Question: I am trying to load classes from jar in jar (uber jar) and I have followed the way of such class loading from <URL>.
'''
import java.lang.reflect.Constructor;
import java.net.URLStreamHandler;
import java.net.URLStreamHandlerFactory;
import java.security.AccessController;
import java.security.PrivilegedAction;
import java.util.Collections;
import java.util.HashMap;
import java.util.HashSet;
import java.util.Map;
import java.util.Set;
import java.util.StringTokenizer;
public class JarInJarURLStreamHandlerFactory implements URLStreamHandlerFactory {
private ClassLoader classLoader;
public JarInJarURLStreamHandlerFactory(ClassLoader classLoader) {
this.classLoader = classLoader;
}
private static final String PACKAGE_PREFIX = "com.mycompany.project.classloader";
private static final String PROTOCOL_PATH_PROPERTIES = "java.protocol.handler.pkgs";
private static final String JDK_PACKAGE_PREFIX = "sun.net.www.protocol";
private static Map<String, URLStreamHandler> handlerMap = Collections.synchronizedMap(new HashMap<String, URLStreamHandler>());
private static ThreadLocal<String> createURLStreamHandlerProtocol = new ThreadLocal<String>();
private String lastHandlerPackages = PACKAGE_PREFIX;
private String[] handlerPackages = { PACKAGE_PREFIX, JDK_PACKAGE_PREFIX };
public URLStreamHandler createURLStreamHandler(final String protocol) {
URLStreamHandler handler = handlerMap.get(protocol);
if (handler != null) {
return handler;
}
String prevProtocol = createURLStreamHandlerProtocol.get();
if (prevProtocol != null && prevProtocol.equals(protocol)) {
return null;
}
createURLStreamHandlerProtocol.set(protocol);
checkHandlerPackages();
ClassLoader contextClassLoader = Thread.currentThread().getContextClassLoader();
for (int p = 0; p < handlerPackages.length; p++) {
try {
String classname = handlerPackages[p] + "." + protocol + ".Handler";
Class<?> type = null;
try {
type = contextClassLoader.loadClass(classname);
} catch (ClassNotFoundException ignore1) {
try {
type = Class.forName(classname);
} catch (Exception ignore2) {
}
}
if (type != null) {
if (handlerPackages[p].equals(PACKAGE_PREFIX)) {
Constructor<?> constructor = type.getConstructor(ClassLoader.class);
handler = (URLStreamHandler) constructor.newInstance(classLoader);
} else {
handler = (URLStreamHandler) type.newInstance();
}
handlerMap.put(protocol, handler);
}
} catch (Throwable ignore) {
}
}
createURLStreamHandlerProtocol.set(null);
return handler;
}
private synchronized void checkHandlerPackages() {
String packagePrefixList = AccessController.doPrivileged(new PrivilegedAction<String>() {
@Override
public String run() {
return System.getProperty(PROTOCOL_PATH_PROPERTIES);
}
});
if (packagePrefixList != null && !packagePrefixList.equals(lastHandlerPackages)) {
StringTokenizer tokeninzer = new StringTokenizer(packagePrefixList, "|");
Set<String> packageList = new HashSet<String>();
while (tokeninzer.hasMoreTokens()) {
String pkg = tokeninzer.nextToken().intern();
packageList.add(pkg);
}
if (!packageList.contains(PACKAGE_PREFIX)) {
packageList.add(PACKAGE_PREFIX);
}
handlerPackages = new String[packageList.size()];
packageList.toArray(handlerPackages);
lastHandlerPackages = packagePrefixList;
}
}
}
'''
This is the 'Handler' class:
'''
import java.io.IOException;
import java.net.URL;
import java.net.URLConnection;
import java.net.URLStreamHandler;
import com.mycompany.project.classloader.connection.JarInJarURLConnection;
import com.mycompany.project.classloader.constants.JarInJarConstants;
public class Handler extends URLStreamHandler {
private ClassLoader classLoader;
public Handler(ClassLoader classLoader) {
this.classLoader = classLoader;
}
@Override
protected URLConnection openConnection(URL url) throws IOException {
return new JarInJarURLConnection(url, classLoader);
}
@Override
protected void parseURL(URL url, String spec, int start, int limit) {
if (spec.startsWith(JarInJarConstants.INTERNAL_URL_PROTOCOL_WITH_COLON)) {
String file = spec.substring(JarInJarConstants.INTERNAL_URL_PROTOCOL_WITH_COLON.length());
setURL(url, JarInJarConstants.INTERNAL_URL_PROTOCOL, "", -1, null, null, file, null, null);
return;
}
super.parseURL(url, spec, start, limit);
}
}
'''
I have modified the 'Handler' to call the 'super.parseURL' as said in the above mentioned SO thread.
The implementation of the 'URLConnection' class is:
'''
import java.io.IOException;
import java.io.InputStream;
import java.net.URL;
import java.net.URLConnection;
import java.net.URLDecoder;
import com.mycompany.project.classloader.constants.JarInJarConstants;
public class JarInJarURLConnection extends URLConnection {
private ClassLoader classLoader;
public JarInJarURLConnection(URL url, ClassLoader classLoader) {
super(url);
this.classLoader = classLoader;
}
@Override
public void connect() throws IOException {
};
@Override
public InputStream getInputStream() throws IOException {
String fileName = URLDecoder.decode(getURL().getFile(), JarInJarConstants.UTF8_ENCODING);
InputStream stream = classLoader.getResourceAsStream(fileName);
return stream;
}
}
'''
The constants are:
'''
public final class JarInJarConstants {
private JarInJarConstants() {
}
public static final String LIBRARY_NAME = "Lib";
public static final String LAUNCHER_CLASS = "Launcher-Class";
public static final String MAIN_METHOD_NAME = "main";
public static final String PATH_TO_MANIFEST = "META-INF/MANIFEST.MF";
public static final String JAR_WITH_COLON = "jar:";
public static final String JAR_EXTENSION = "jar";
public static final String INTERNAL_URL_PROTOCOL_WITH_COLON = "jarinjar:";
public static final String INTERNAL_URL_PROTOCOL = "jarinjar";
public static final String PATH_SEPARATOR = "/";
public static final String EXCLAMATION = "!";
public static final String UTF8_ENCODING = "UTF-8";
}
'''
And the 'Init' class is:
'''
import java.io.IOException;
import java.io.InputStream;
import java.io.UnsupportedEncodingException;
import java.lang.reflect.InvocationTargetException;
import java.lang.reflect.Method;
import java.net.URL;
import java.net.URLDecoder;
import java.net.URLStreamHandlerFactory;
import java.util.ArrayList;
import java.util.Enumeration;
import java.util.List;
import java.util.jar.Attributes;
import java.util.jar.JarEntry;
import java.util.jar.JarFile;
import java.util.jar.Manifest;
import com.mycompany.project.classloader.JarInJarClassLoader;
import com.mycompany.project.classloader.constants.JarInJarConstants;
import com.mycompany.project.classloader.factory.JarInJarURLStreamHandlerFactory;
public class Init {
public static void main(String[] args) throws IOException, ClassNotFoundException, SecurityException, NoSuchMethodException, IllegalArgumentException, IllegalAccessException, InvocationTargetException, NoSuchFieldException {
ClassLoader contextClassLoader = Thread.currentThread().getContextClassLoader();
ManifestEntry manifestEntry = getManifestEntry(contextClassLoader);;
String jarDirectoryName = manifestEntry.jarDirectoryName;
String launcherClassName = manifestEntry.launcherClassName;
List<String> jarFiles = getJarFiles(contextClassLoader, jarDirectoryName);
ClassLoader parentClassLoader = Init.class.getClassLoader();
URLStreamHandlerFactory urlStreamHandlerFactory = new JarInJarURLStreamHandlerFactory(parentClassLoader);
URL.setURLStreamHandlerFactory(urlStreamHandlerFactory);
URL[] urls = new URL[jarFiles.size()];
int idx = 0;
for(String jarFile : jarFiles) {
urls[idx++] = new URL(JarInJarConstants.INTERNAL_URL_PROTOCOL_WITH_COLON + jarDirectoryName + JarInJarConstants.PATH_SEPARATOR + jarFile);
}
ClassLoader jarInJarClassLoader = new JarInJarClassLoader(urls, null, urlStreamHandlerFactory);
Thread.currentThread().setContextClassLoader(jarInJarClassLoader);
Class<?> clazz = Class.forName(launcherClassName, true, jarInJarClassLoader);
Method main = clazz.getMethod(JarInJarConstants.MAIN_METHOD_NAME, new Class[]{args.getClass()});
main.invoke(null, new Object[]{args});
}
private static ManifestEntry getManifestEntry(ClassLoader contextClassLoader) throws IOException {
URL url = contextClassLoader.getResource(JarInJarConstants.PATH_TO_MANIFEST);
InputStream stream = url.openStream();
Manifest manifest = new Manifest(stream);
Attributes mainAttributes = manifest.getMainAttributes();
String jarDirectoryName = mainAttributes.getValue(JarInJarConstants.LIBRARY_NAME);
String launcherClassName = mainAttributes.getValue(JarInJarConstants.LAUNCHER_CLASS);
return new ManifestEntry(jarDirectoryName, launcherClassName);
}
private static List<String> getJarFiles(ClassLoader contextClassLoader, String jarDirectoryName) throws UnsupportedEncodingException, IOException {
URL dirURL = contextClassLoader.getResource(jarDirectoryName);
String jarPath = dirURL.getPath().substring(JarInJarConstants.JAR_WITH_COLON.length() + 1, dirURL.getPath().indexOf(JarInJarConstants.EXCLAMATION));
JarFile jar = new JarFile(URLDecoder.decode(jarPath, JarInJarConstants.UTF8_ENCODING));
Enumeration<JarEntry> entries = jar.entries();
List<String> jarFiles = new ArrayList<String>();
while (entries.hasMoreElements()) {
String name = entries.nextElement().getName();
if (name.startsWith(jarDirectoryName) & name.endsWith(JarInJarConstants.JAR_EXTENSION)) {
jarFiles.add(name.substring((jarDirectoryName + JarInJarConstants.PATH_SEPARATOR).length()));
}
}
return jarFiles;
}
private static class ManifestEntry {
String jarDirectoryName;
String launcherClassName;
public ManifestEntry(String jarDirectoryName, String launcherClassName) {
this.jarDirectoryName = jarDirectoryName;
this.launcherClassName = launcherClassName;
}
}
}
'''
Now the jar structure is:

The 3rd party libraries are bundled in the lib folder and the classes of my project is in the com folder.
I am getting 'java.lang.ClassNotFoundException' to load the main class, but this class is present in the com folder. If I package my classes of my project as jar and placed inside the lib then it works. But I want to have only the 3rd party jars in the lib.
I was wondering if I load all the java handlers of 'sun.net.www.protocol' package why I am getting this error?
Also the 'Init' class is in the same package where my main class is, but 'Init' is loaded by the 'ClassLoader' but why the main class is not. Any suggestion would be very helpful.
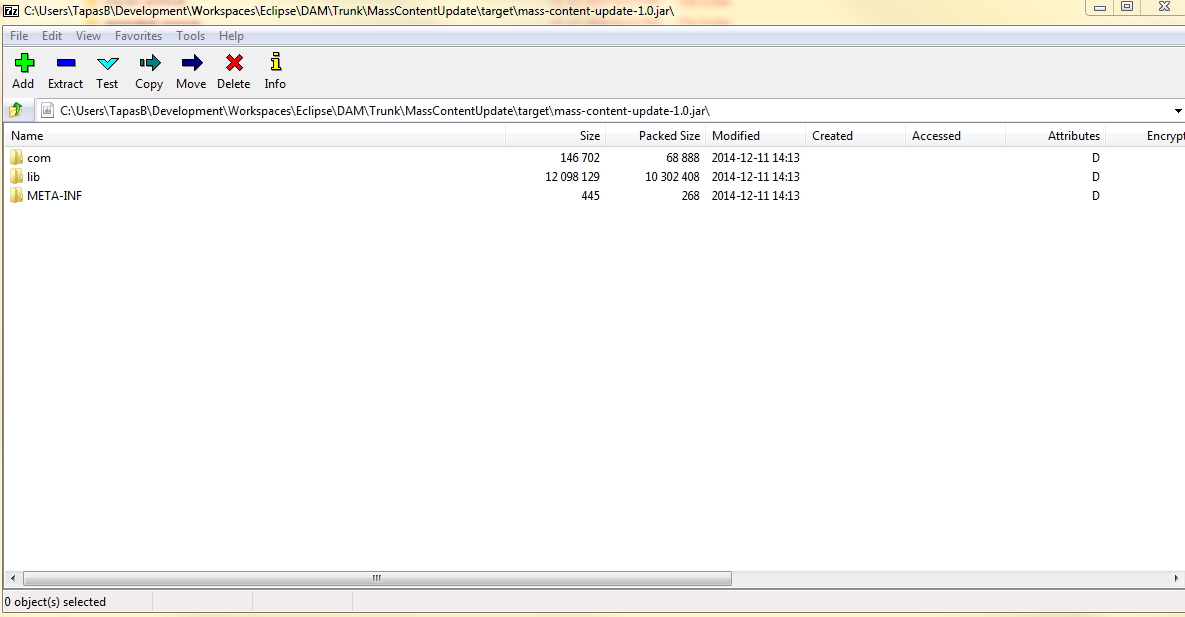
Answer: You try to load the main class with your 'JarInJarClassLoader'which is an <URL>
but .
That is the reason that all jars could be loaded, but not your main class, .
Your class could be loaded, because it is loaded by the current threads class loader or its parents.
So you have two choices
'''
URL[] urls = new URL[jarFiles.size() + 1];
int idx = 0;
for(String jarFile : jarFiles) {
urls[idx++] = new URL(JarInJarConstants.INTERNAL_URL_PROTOCOL_WITH_COLON + jarDirectoryName + JarInJarConstants.PATH_SEPARATOR + jarFile);
}
urls[urls.length-1] = new URL("file:///C:/Users/TapasB/<INSERT CORRECT PATH>/com/");
'''
e.g the one used to load the Init class
'''
Class<?> clazz = Class.forName(launcherClassName, true, Init.class.getClassLoader());
'''